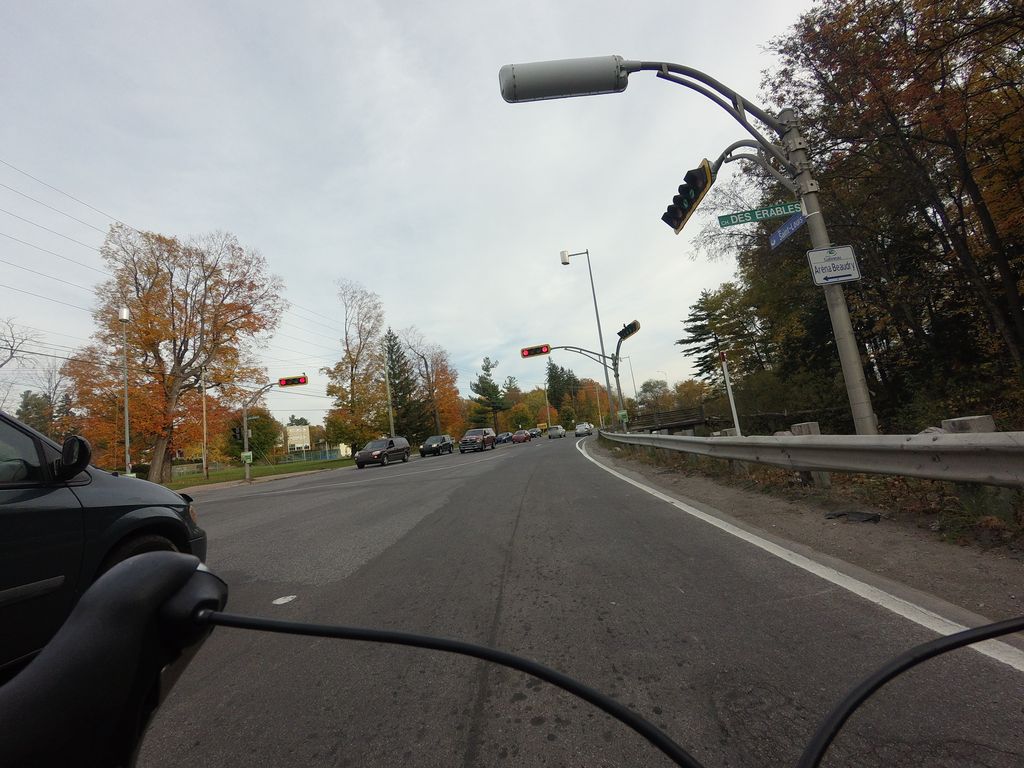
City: ottawa-gatineau